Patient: sex M, age 58
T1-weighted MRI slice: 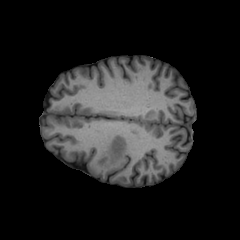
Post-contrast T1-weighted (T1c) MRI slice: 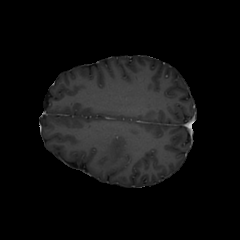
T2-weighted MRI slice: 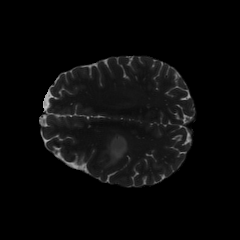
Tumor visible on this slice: yes
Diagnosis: Glioblastoma, IDH-wildtype
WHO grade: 4